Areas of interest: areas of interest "Park and greenspace"
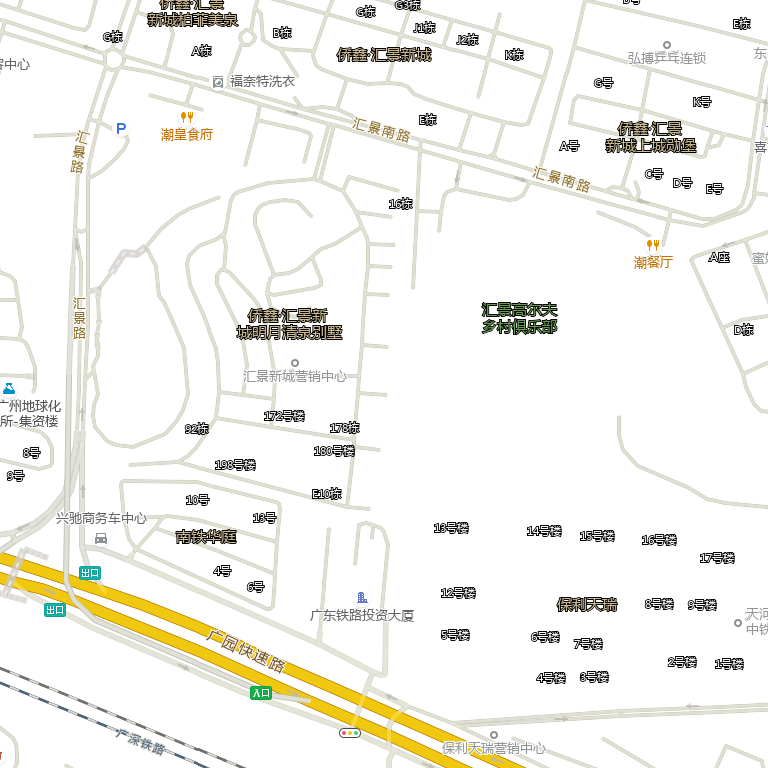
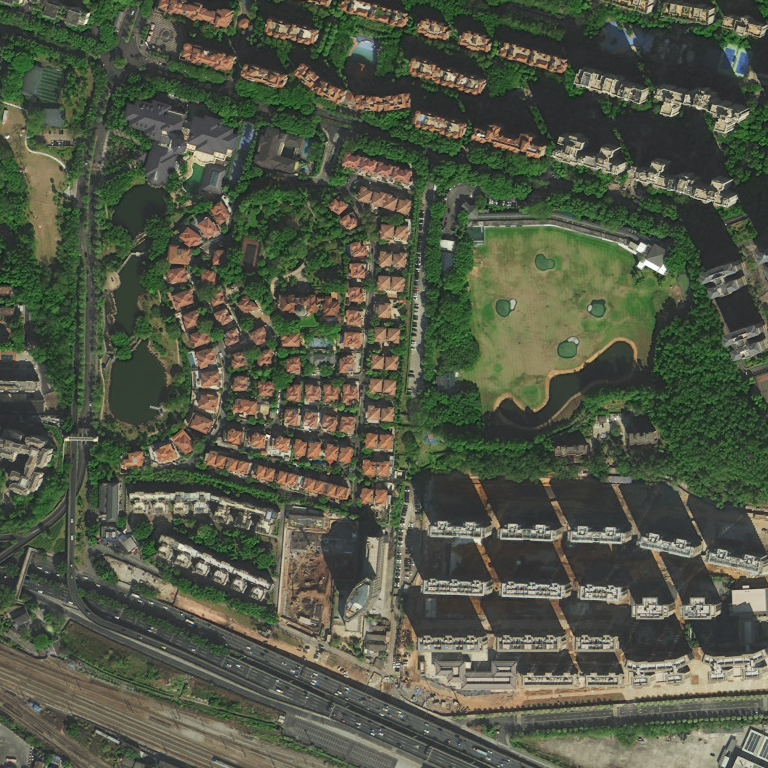